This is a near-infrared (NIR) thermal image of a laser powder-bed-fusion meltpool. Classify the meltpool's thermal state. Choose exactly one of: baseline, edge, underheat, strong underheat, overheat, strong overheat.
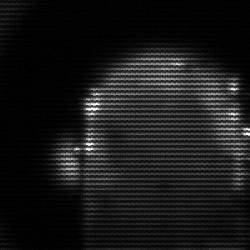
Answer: baseline